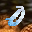
Label: 0